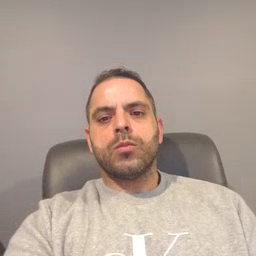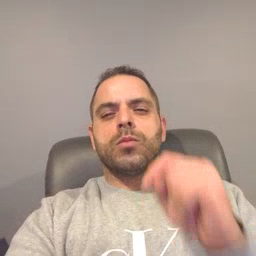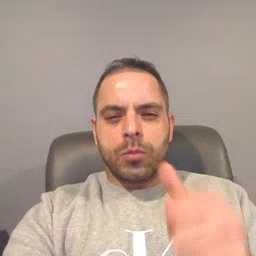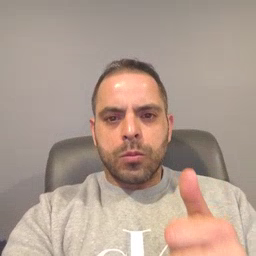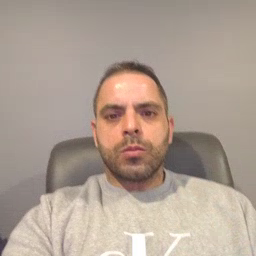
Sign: fast